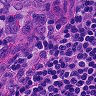
Metastatic tissue present: yes